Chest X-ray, PA view. Patient: 40 years old, sex M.
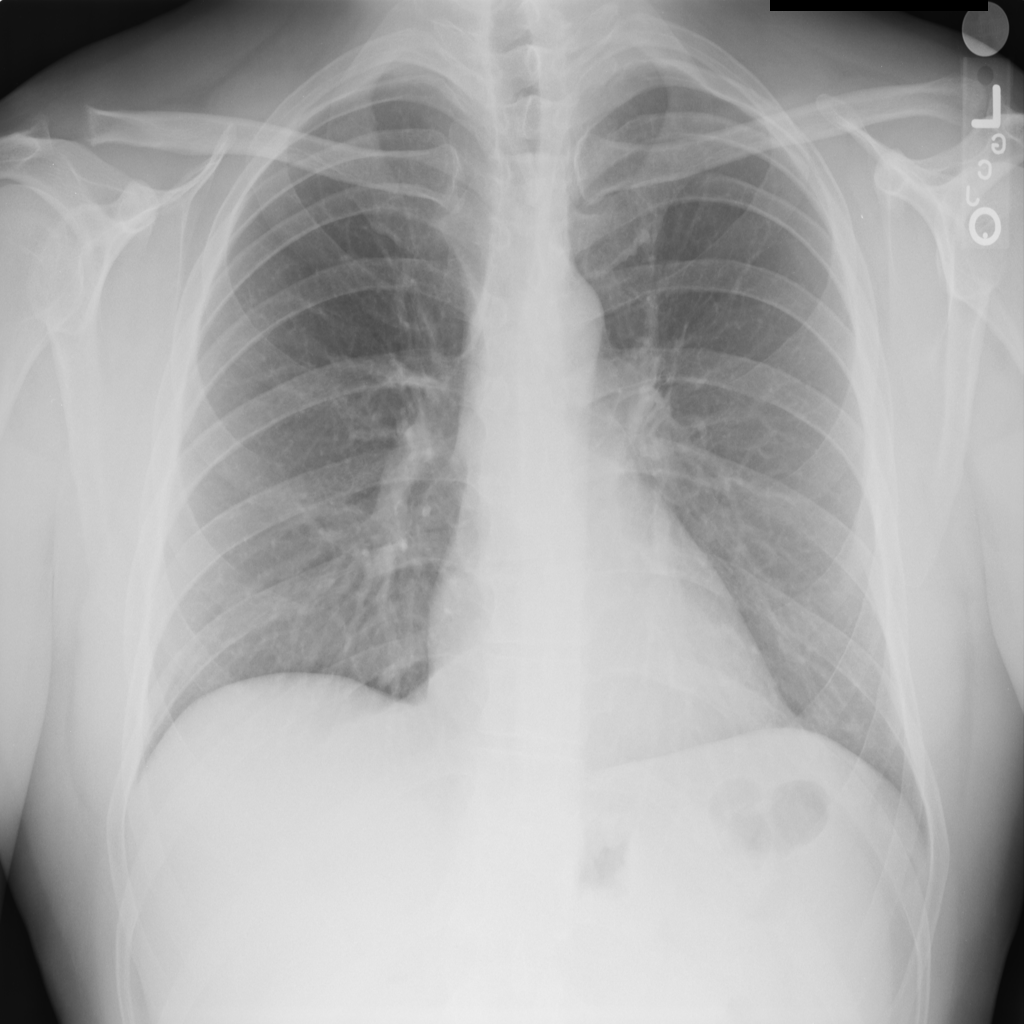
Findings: No Finding